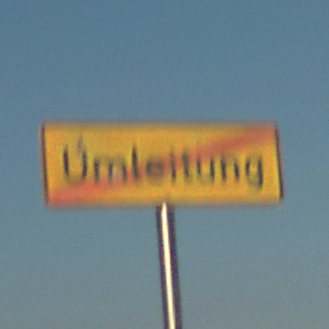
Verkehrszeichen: EndeDerUmleitungsankuendigung
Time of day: SunriseSunset
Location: Outdoor (Beach)
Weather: Clear
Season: NotSpecified
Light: Natural